Question: So I am using Angular Material badge and I want the shape to be full circle if the content is single digit and zoom out on chrome normally using the zoom or ctrl - / + . However I am either getting an ellipsis as the badge content grows or it is a circle with curved edges for small values and it becomes smaller and not centered as we zoom out.

'''
.nav-link-badge {
@media (min-width: 576px){
display: absolute !important;
align-items: center !important;
width: auto !important;
right: unset !important;
text-align: center !important;
padding-top: 50px;
padding-right: 30px;
padding-bottom: 50px;
padding-left: 80px;
font-size: 11px;
font-weight: 600;
border-radius: 20px;
transition: opacity 0.2s ease-in-out 0.1s;
margin-left: 8px;
+ .collapsable-arrow {
margin-left: 8px;
}
}
}
'''
Please suggest how I can get the desired behaviour in Angular badge. thank you
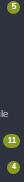
Answer: '''
media ( min-width: 576px){
.nav-link-badge {
display: absolute !important;
align-items: center !important;
width: 35px;
height: 35px;
right: unset !important;
text-align: center !important;
padding-top: 50px;
padding-right: 30px;
padding-bottom: 50px;
padding-left: 80px;
font-size: 11px;
font-weight: 600;
border-radius: 20px;
transition: opacity 0.2s ease-in-out 0.1s;
margin-left: 8px;
border-radius: 50%;
'''